Interaction volume radius: 10 \u00c5
Interaction volume height: 10 \u00c5
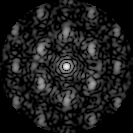
Disorder parameter: 0.5723